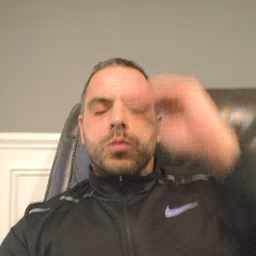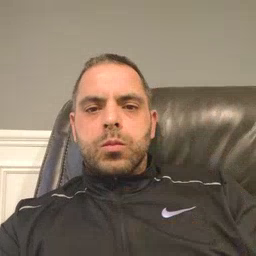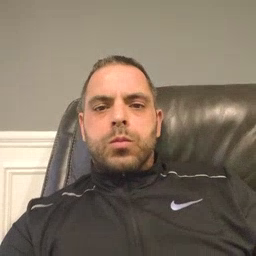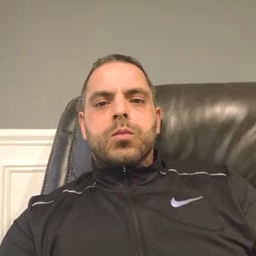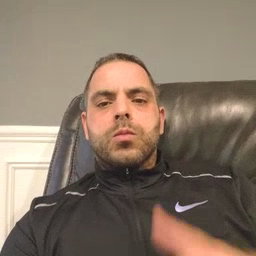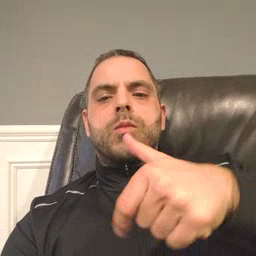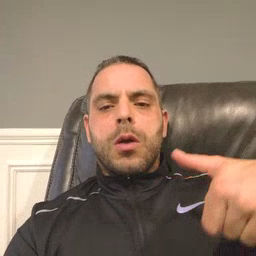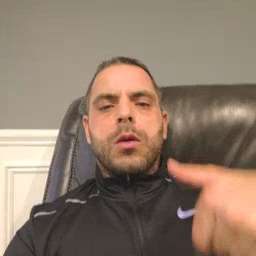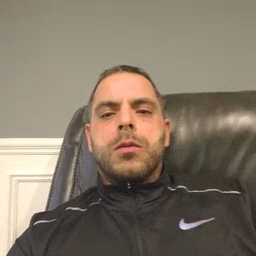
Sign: underwear